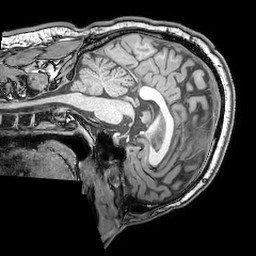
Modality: T1w
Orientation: sagittal
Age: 30
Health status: ill
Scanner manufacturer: philips
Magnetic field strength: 3 T
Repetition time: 0.007 s
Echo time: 0.0035 s